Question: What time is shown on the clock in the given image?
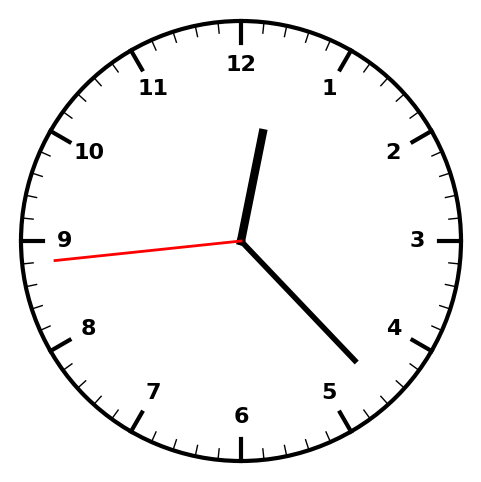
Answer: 12:22:44